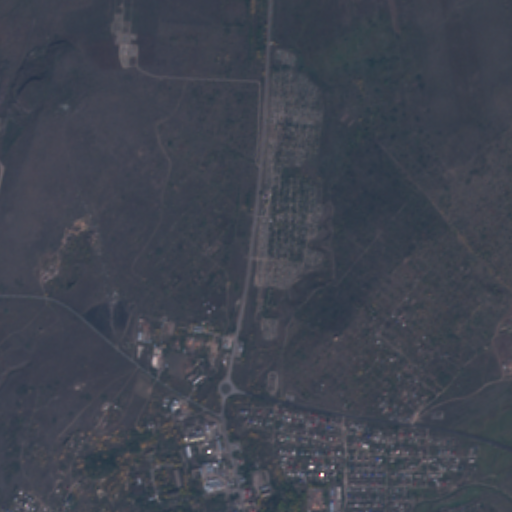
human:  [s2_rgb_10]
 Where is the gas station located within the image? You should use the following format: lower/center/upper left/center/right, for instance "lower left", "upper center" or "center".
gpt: The gas station is located in the lower center of the image.
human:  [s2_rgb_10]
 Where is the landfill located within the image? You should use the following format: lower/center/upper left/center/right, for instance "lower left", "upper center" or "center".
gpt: The landfill is located in the upper left of the image.
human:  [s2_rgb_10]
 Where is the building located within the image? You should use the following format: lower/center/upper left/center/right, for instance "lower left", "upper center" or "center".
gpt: There is no building in the image.